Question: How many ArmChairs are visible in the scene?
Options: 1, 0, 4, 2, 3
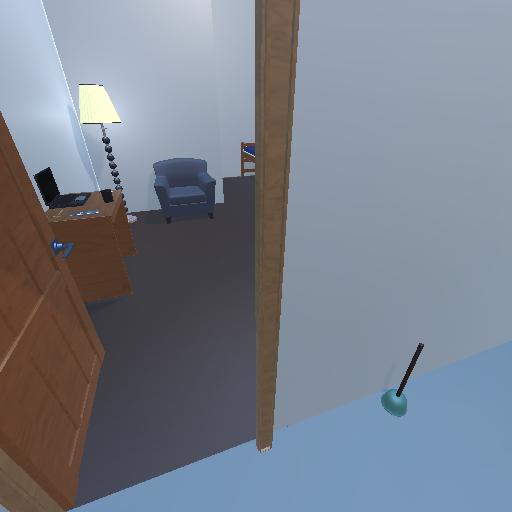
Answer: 1